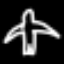
Label: airplane